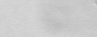
Label: camera_spot